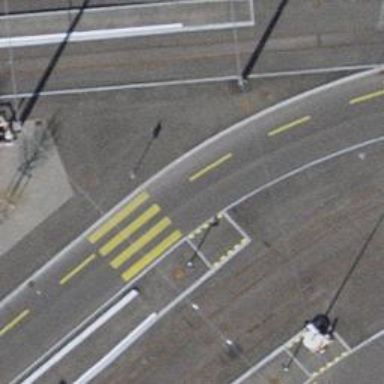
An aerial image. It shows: Marked crossing with zebra markings on the road.